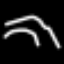
Label: squiggle